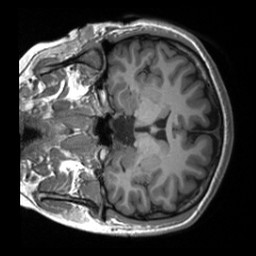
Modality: T1w
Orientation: coronal
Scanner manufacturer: siemens
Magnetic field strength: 3 T
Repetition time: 2 s
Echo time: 0.0023 s